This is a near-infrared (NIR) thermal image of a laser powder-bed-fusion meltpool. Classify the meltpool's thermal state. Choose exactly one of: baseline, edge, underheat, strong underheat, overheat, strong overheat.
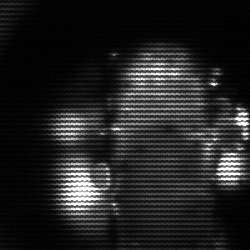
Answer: strong underheat